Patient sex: M
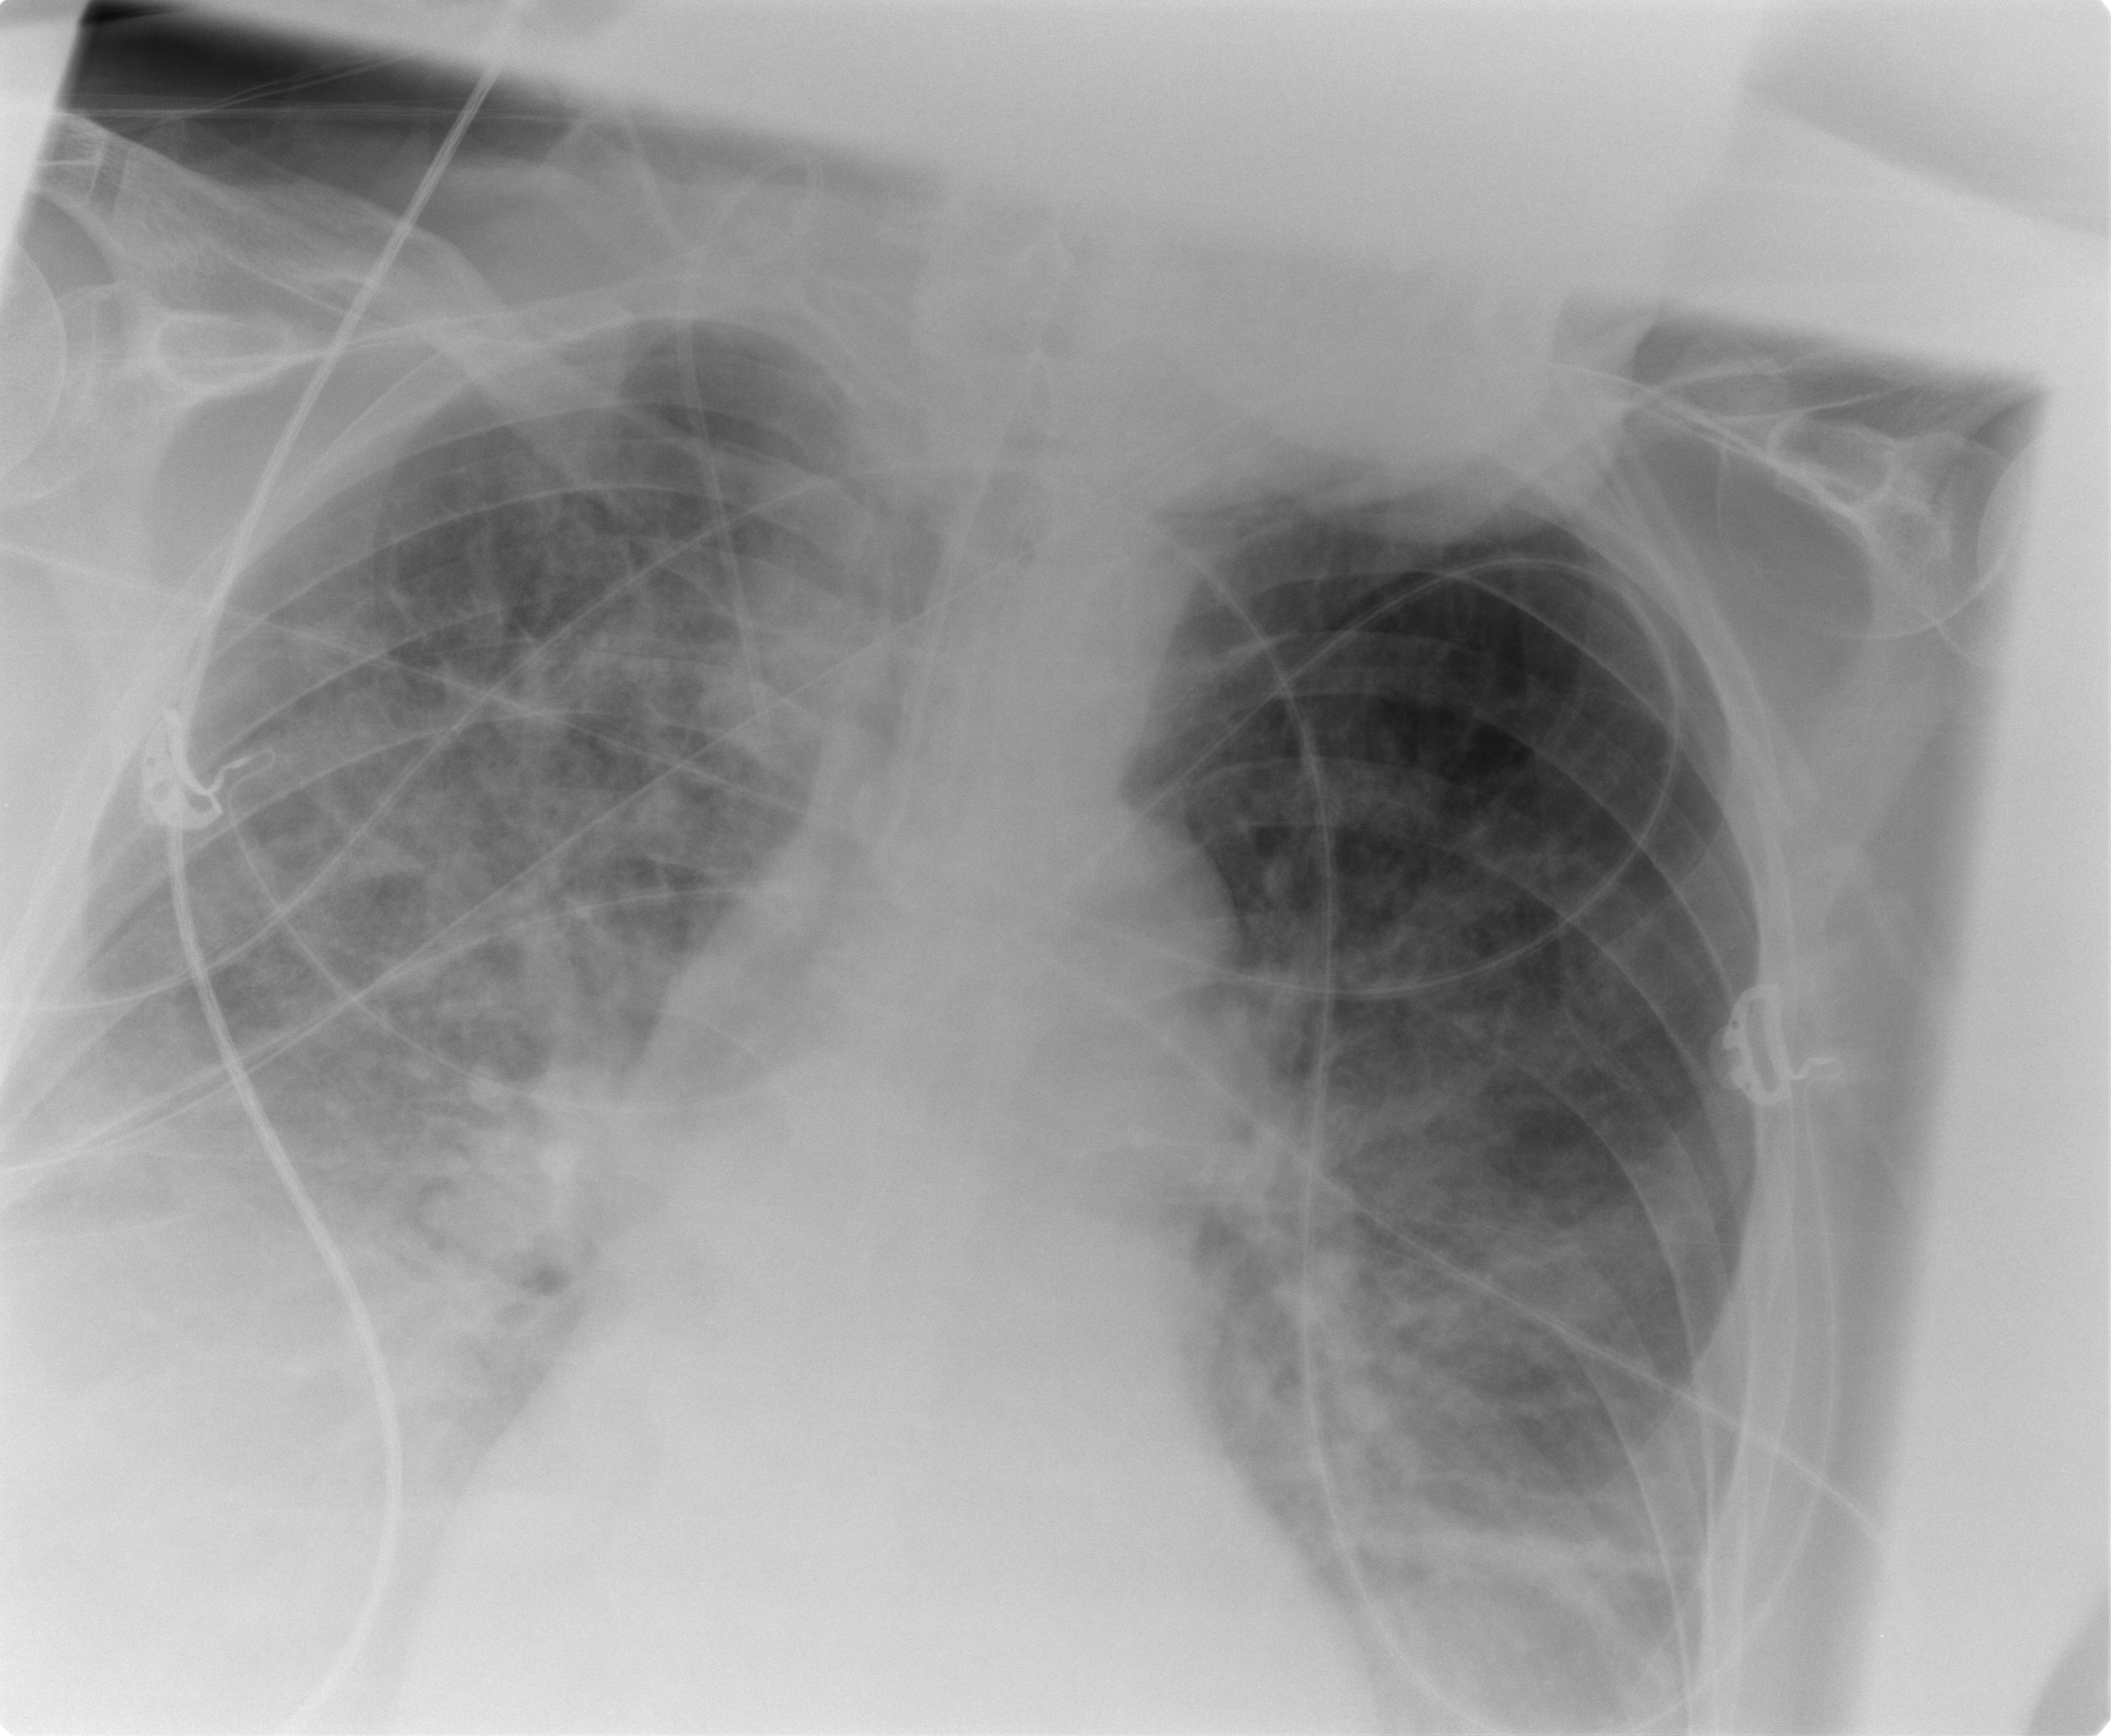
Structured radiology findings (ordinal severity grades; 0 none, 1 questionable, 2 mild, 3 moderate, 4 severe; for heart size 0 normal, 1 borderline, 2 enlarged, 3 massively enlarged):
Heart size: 1
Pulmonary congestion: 2
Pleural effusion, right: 3
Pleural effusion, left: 2
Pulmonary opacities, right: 2
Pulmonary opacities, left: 2
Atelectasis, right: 2
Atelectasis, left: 2